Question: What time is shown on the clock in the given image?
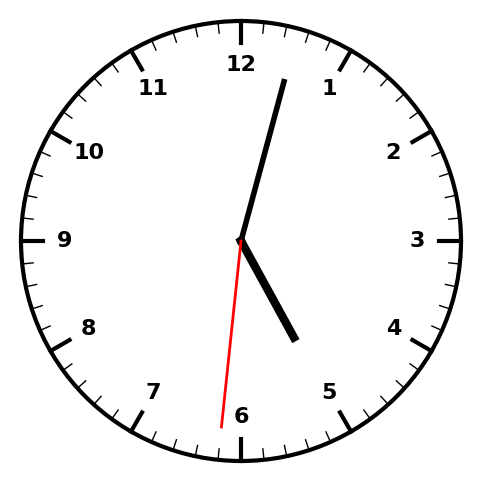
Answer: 05:02:31